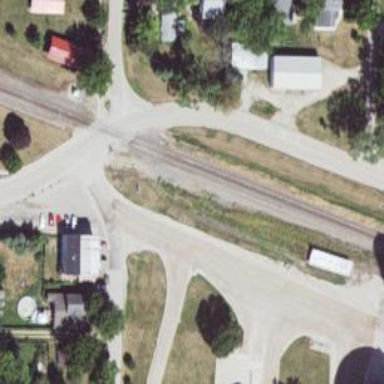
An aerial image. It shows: Railway service station.